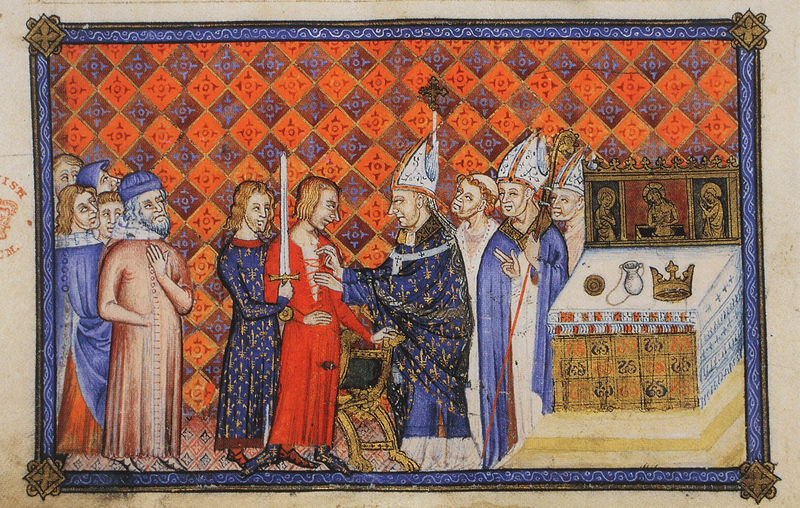
Titel: Buch zur Krönung Charles V von Frankreich/ Coronation Book of Charles V of France
Institution: British Library
Schlagwörter: mann, menschen, männer, stuhl, szene, rot, malerei, bild, gewand, blatt, krone, bischof, kaiser, könig, papst, thron, seite, illustration, schwert, altar, christus, jesus, mittelalter, krönung, geistliche, mönche, taufe, gefangener, salbgefäß, auferstehung, pabst, weihung, bischofstab